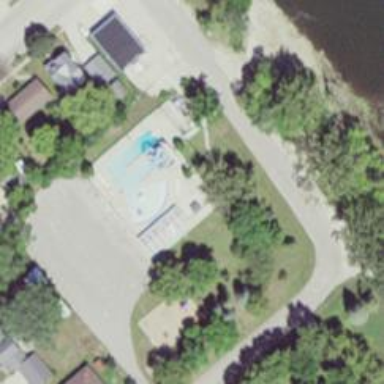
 perfect for swimming and other water activities."